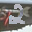
Label: 2